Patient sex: M
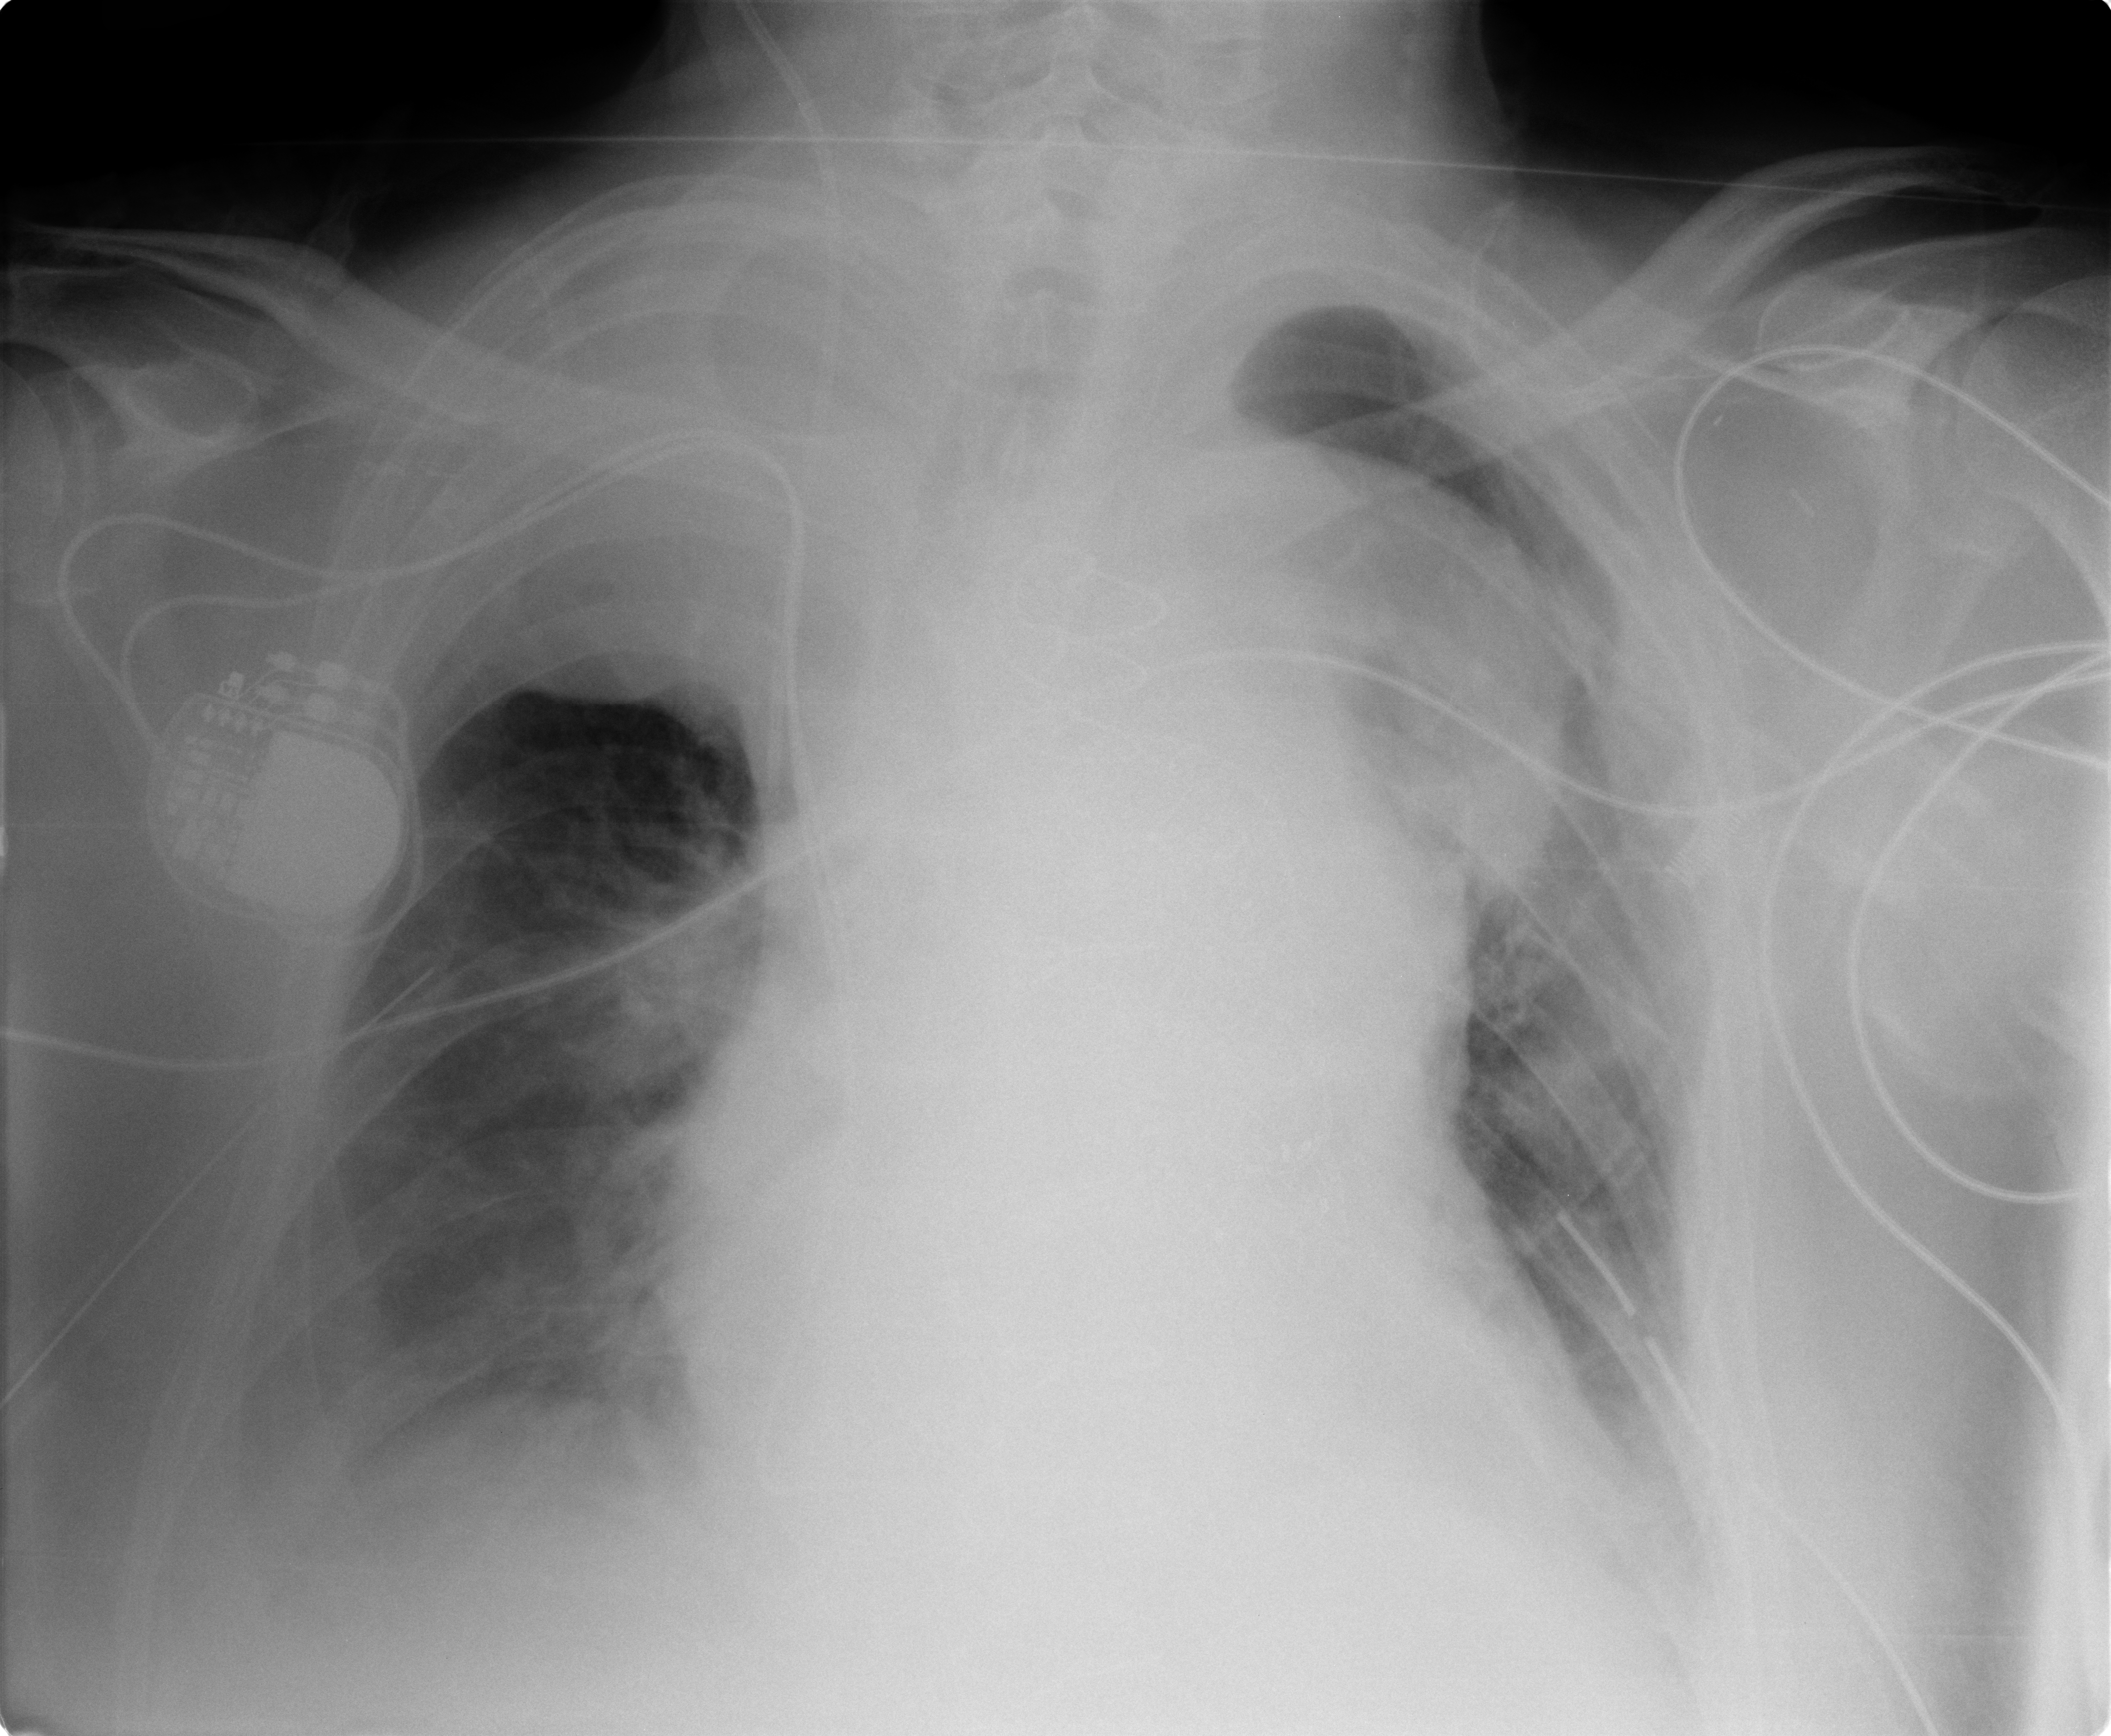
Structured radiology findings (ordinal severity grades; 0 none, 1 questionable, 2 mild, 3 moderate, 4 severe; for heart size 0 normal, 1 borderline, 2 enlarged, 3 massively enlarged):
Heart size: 2
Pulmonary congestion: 2
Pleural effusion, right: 2
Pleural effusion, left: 0
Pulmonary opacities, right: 0
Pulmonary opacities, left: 0
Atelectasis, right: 3
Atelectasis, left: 3